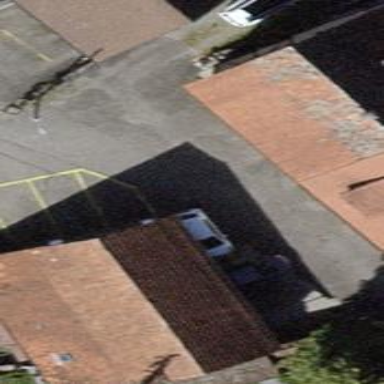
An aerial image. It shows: Shed.